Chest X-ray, PA view. Patient: 53 years old, sex M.
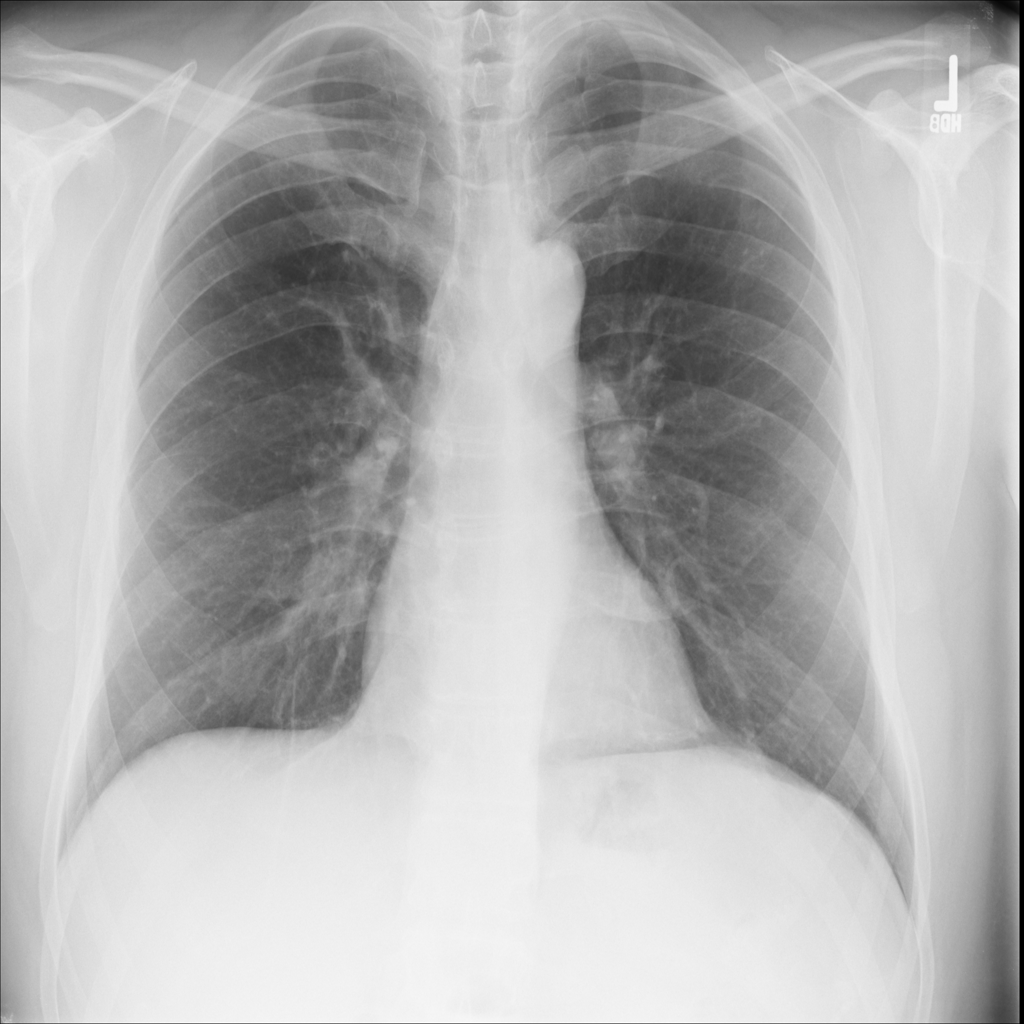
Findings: No Finding